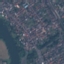
Land use / land cover: Residential